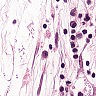
Metastatic tissue present: yes